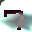
Label: 7